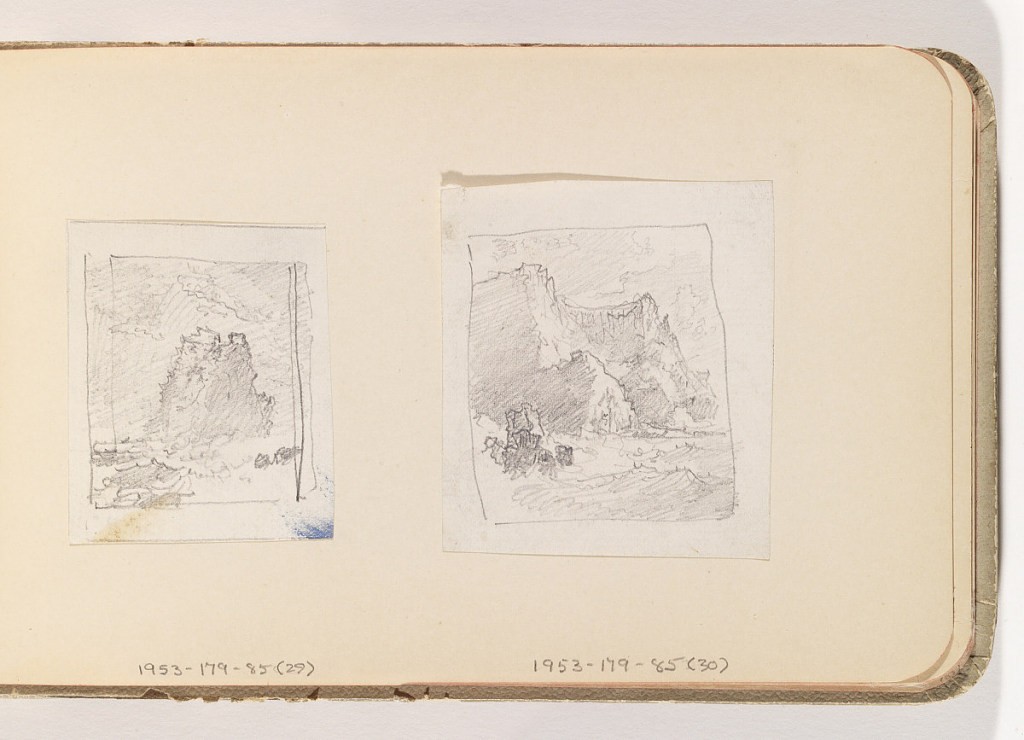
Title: Cliffs and Ocean
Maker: William Trost Richards, American, 1833–1905
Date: late 19th century
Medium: Graphite on white paper, lined
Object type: Album page
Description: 1953-179-85-29: Craggy cliff surrounded by ocean.50;     1953-179-85-30: Cliffs at left, ocean lower right.50